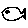
Label: fish